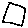
Label: square